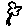
Label: flower